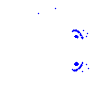
Particle: electron